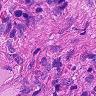
Metastatic tissue present: no